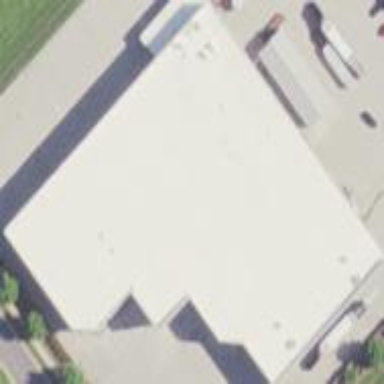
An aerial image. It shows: Building that houses car shop.